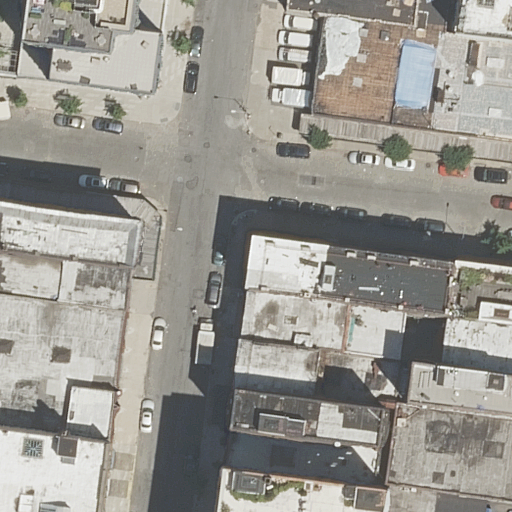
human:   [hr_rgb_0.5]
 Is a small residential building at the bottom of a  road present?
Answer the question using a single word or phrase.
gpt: yes

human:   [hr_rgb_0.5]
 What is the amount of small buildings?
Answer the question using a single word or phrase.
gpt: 3

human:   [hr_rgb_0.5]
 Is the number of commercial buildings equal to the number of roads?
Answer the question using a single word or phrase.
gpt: no

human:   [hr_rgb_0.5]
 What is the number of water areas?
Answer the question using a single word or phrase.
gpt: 0

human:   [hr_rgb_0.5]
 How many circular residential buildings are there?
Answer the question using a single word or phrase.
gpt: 0

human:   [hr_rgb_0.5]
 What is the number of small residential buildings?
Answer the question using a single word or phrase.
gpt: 3

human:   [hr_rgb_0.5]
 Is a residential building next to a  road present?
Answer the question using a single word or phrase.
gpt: yes

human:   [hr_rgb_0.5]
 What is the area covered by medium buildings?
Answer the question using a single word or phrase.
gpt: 4116m2

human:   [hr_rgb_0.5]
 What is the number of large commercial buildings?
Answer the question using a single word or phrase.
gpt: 0

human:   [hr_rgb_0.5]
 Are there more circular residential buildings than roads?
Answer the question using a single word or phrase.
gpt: no

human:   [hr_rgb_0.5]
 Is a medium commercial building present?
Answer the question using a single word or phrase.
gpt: no

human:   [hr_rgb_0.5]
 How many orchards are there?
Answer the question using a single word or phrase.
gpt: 0

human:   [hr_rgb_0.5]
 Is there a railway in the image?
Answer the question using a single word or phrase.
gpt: no

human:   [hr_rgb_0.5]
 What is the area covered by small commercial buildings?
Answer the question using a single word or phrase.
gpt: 0m2

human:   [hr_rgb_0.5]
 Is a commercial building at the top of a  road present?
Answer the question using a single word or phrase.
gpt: no

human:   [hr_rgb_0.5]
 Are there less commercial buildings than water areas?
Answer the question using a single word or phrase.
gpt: no

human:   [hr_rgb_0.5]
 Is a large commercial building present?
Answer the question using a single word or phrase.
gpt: no

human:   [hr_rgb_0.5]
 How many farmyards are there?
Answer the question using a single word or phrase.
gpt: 0

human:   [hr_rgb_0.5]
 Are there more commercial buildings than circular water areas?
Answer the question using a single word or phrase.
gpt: no

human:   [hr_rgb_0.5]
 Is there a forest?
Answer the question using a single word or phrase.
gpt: no

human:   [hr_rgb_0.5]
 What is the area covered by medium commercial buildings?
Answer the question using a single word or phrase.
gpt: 0m2

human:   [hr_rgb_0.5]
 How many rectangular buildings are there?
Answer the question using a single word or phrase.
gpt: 19

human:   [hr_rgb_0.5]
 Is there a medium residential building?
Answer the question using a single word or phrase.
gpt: yes

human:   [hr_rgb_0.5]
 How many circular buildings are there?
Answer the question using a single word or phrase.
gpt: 0

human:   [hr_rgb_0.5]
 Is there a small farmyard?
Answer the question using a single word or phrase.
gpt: no

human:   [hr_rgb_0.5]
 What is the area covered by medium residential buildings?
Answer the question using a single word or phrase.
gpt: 4116m2

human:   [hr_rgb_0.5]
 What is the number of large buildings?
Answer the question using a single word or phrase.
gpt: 0

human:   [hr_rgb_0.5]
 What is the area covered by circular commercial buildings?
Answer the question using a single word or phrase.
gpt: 0m2

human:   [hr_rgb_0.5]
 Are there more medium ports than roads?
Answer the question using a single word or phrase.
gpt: no

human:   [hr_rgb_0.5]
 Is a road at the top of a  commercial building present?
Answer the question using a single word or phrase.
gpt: no

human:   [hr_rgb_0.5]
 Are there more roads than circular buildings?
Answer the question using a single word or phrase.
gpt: yes

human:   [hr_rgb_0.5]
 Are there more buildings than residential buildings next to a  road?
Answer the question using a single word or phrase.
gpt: no

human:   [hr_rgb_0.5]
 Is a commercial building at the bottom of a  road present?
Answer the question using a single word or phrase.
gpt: no

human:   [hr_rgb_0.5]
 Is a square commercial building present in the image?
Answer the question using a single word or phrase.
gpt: no

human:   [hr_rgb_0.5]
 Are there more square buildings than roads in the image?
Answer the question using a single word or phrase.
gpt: no

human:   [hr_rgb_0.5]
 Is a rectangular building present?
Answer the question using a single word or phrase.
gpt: yes